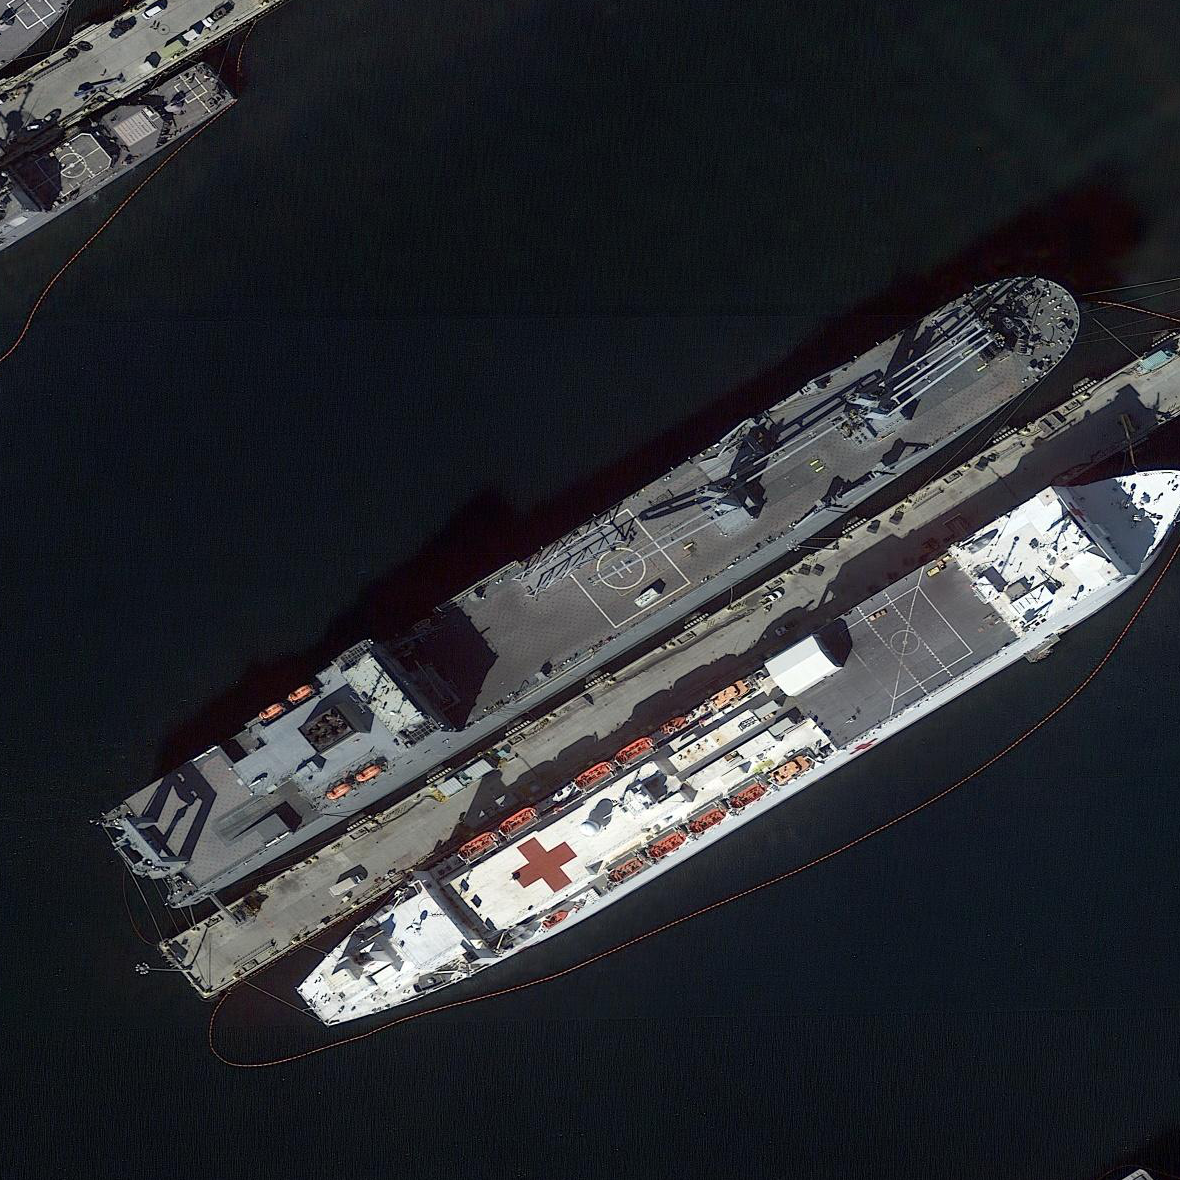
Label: Medical_ship